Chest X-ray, PA view. Patient: 30 years old, sex M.
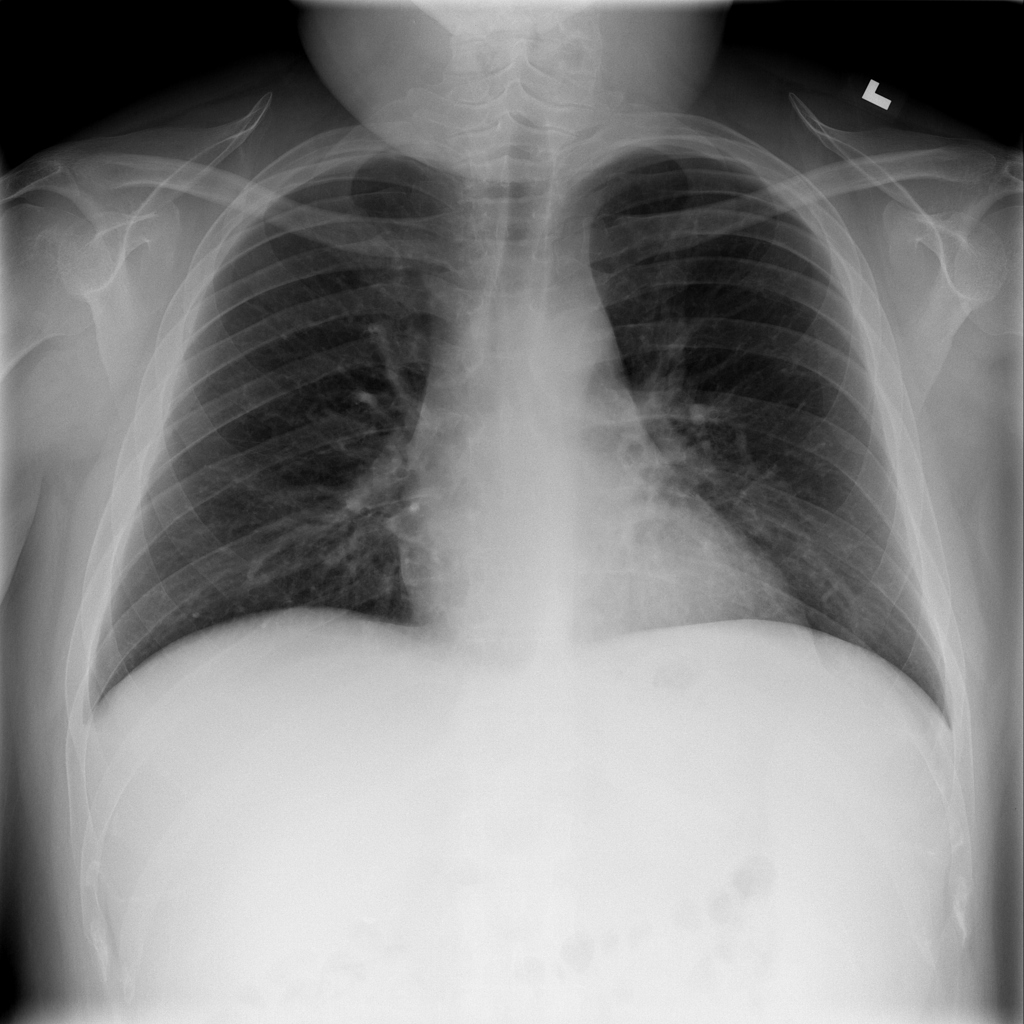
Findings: No Finding